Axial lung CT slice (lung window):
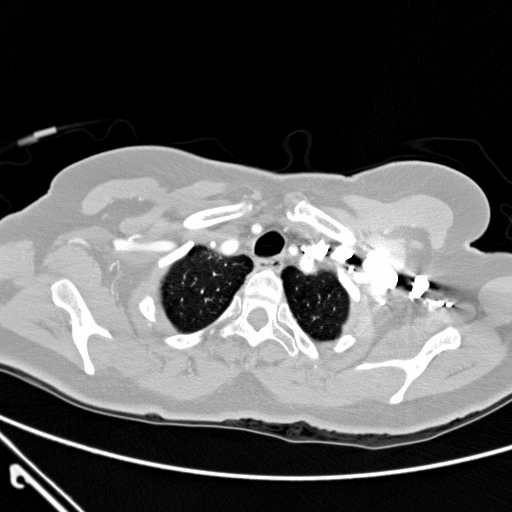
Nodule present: no